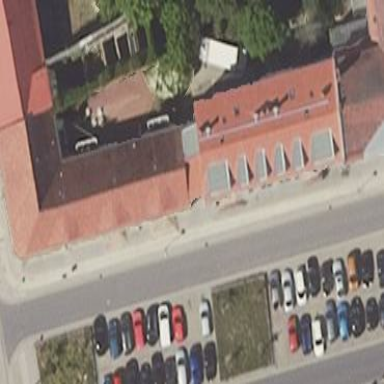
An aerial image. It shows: Building with gabled roof colored black.